Field crop: maize
Growth stage: 2
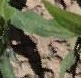
Species: maize